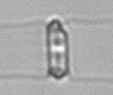
Label: Chaetoceros_didymus